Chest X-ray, AP view. Patient: 34 years old, sex M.
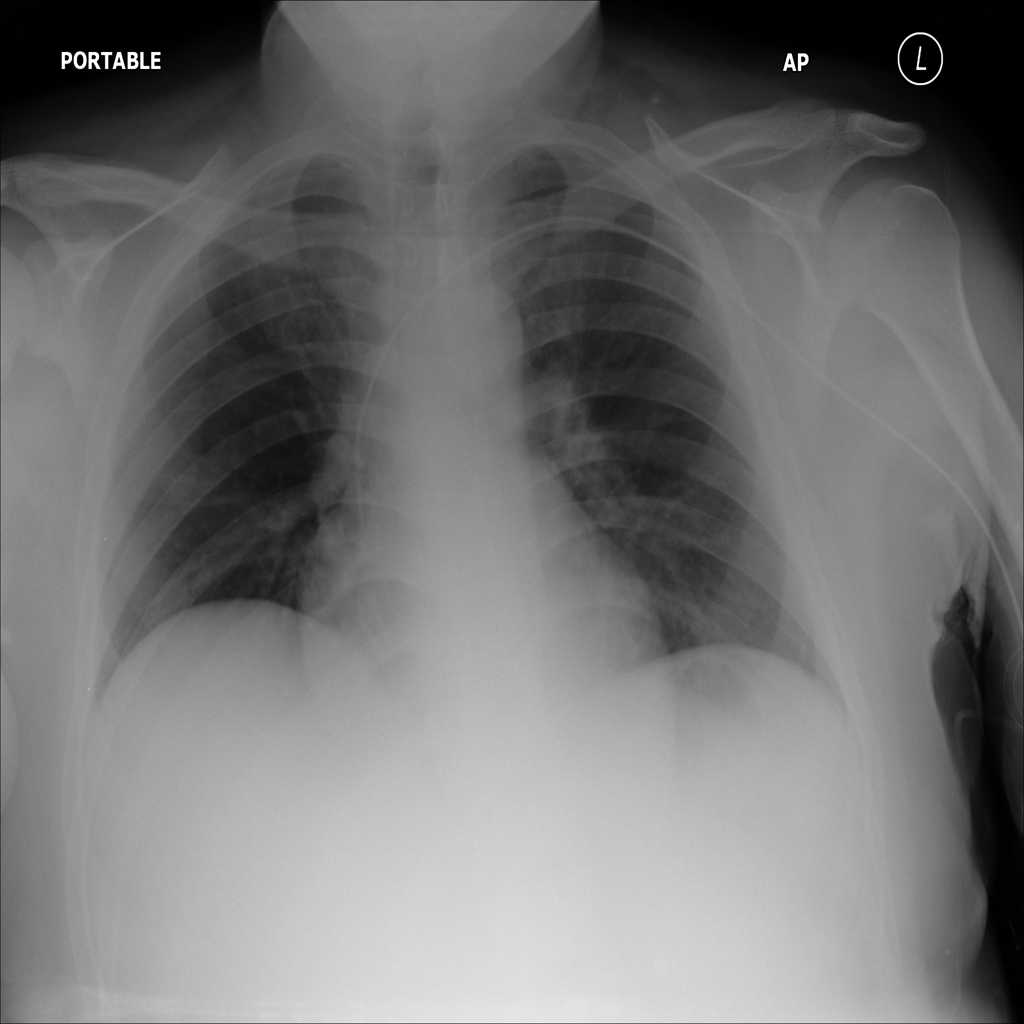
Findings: No Finding